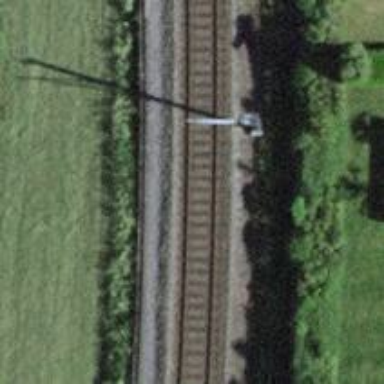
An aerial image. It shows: Single railway track with electrified contact line.